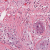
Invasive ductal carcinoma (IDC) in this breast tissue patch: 1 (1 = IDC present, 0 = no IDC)